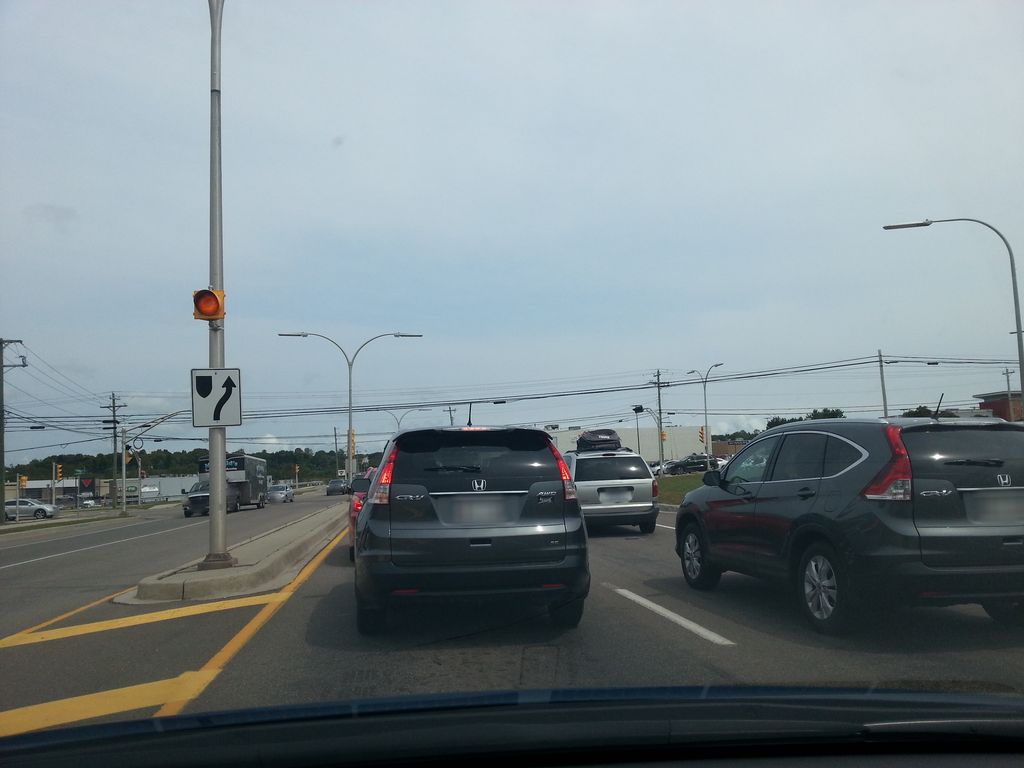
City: charlottetown